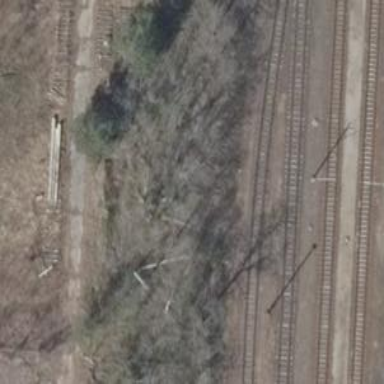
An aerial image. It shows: Railway yard in service.